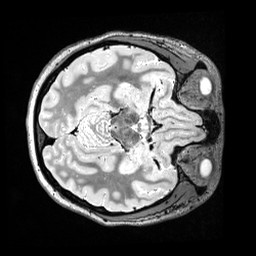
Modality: T2w
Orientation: axial
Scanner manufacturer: siemens
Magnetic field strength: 3 T
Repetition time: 3.2 s
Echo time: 0.564 s